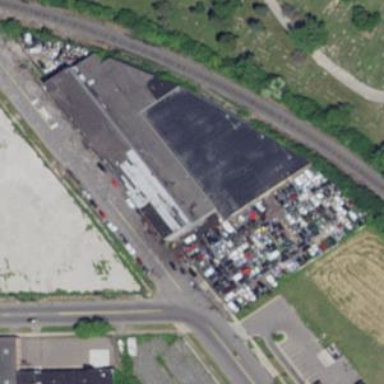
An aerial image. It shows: Scrap yard situated in industrial area.